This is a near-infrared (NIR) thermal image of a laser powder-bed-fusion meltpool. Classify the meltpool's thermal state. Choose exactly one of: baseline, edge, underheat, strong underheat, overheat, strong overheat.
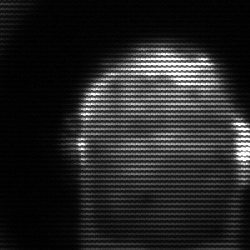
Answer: baseline